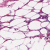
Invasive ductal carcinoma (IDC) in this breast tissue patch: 0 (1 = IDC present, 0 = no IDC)